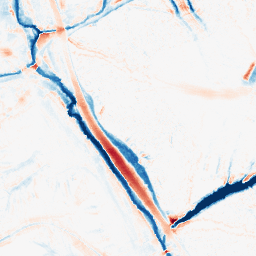
Category: morphological
Decomposition family: tophat_combined
Decomposition parameters: size: 10
Upsampling method: regularized
Upsampling parameters: scale: 2
lambda_reg: 0.01
Upsampling scale: 2